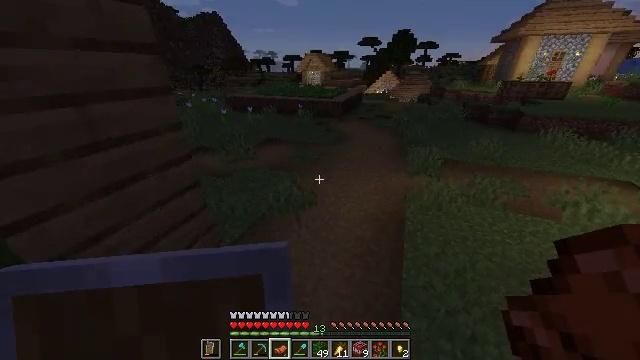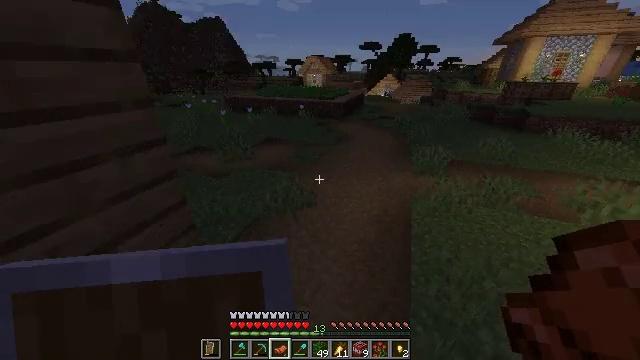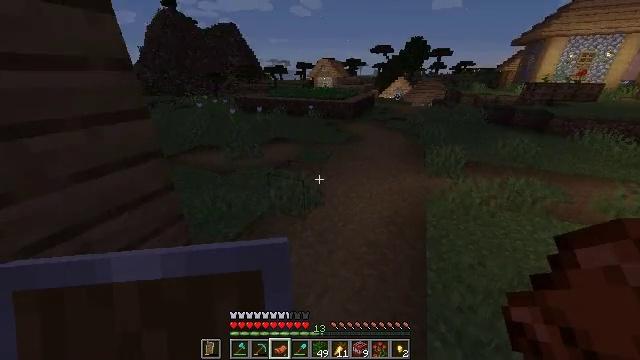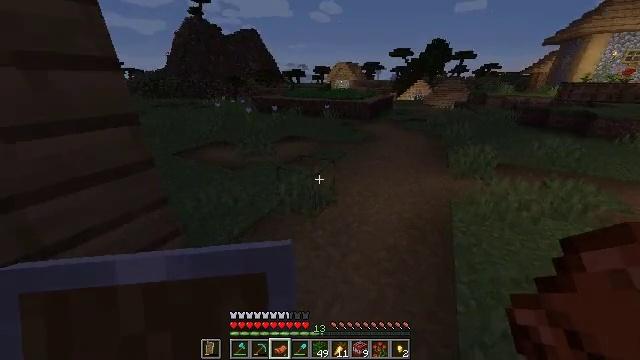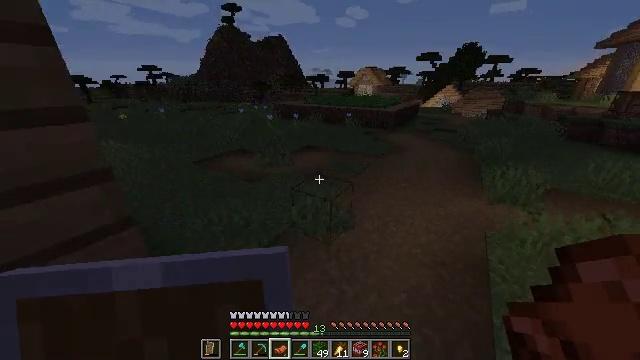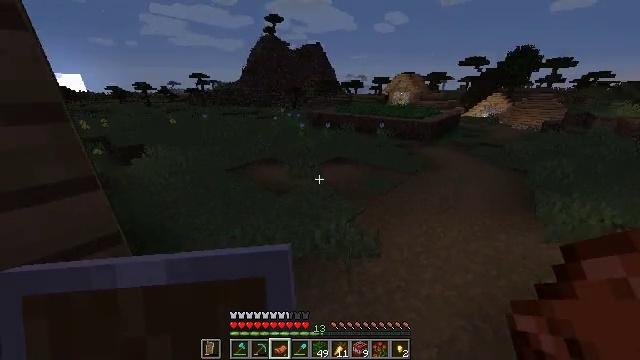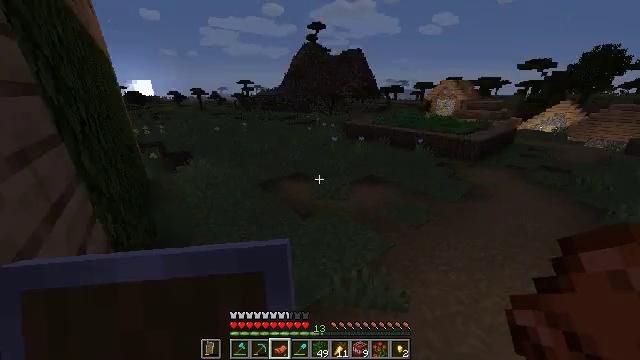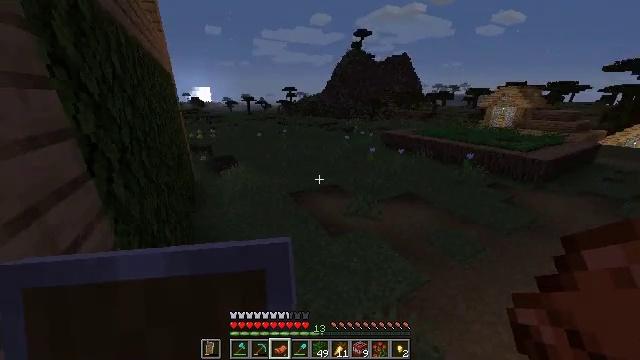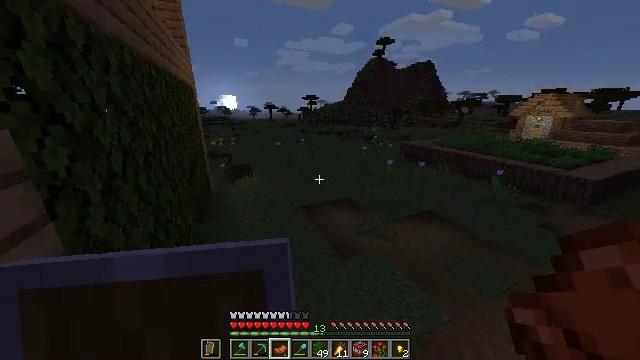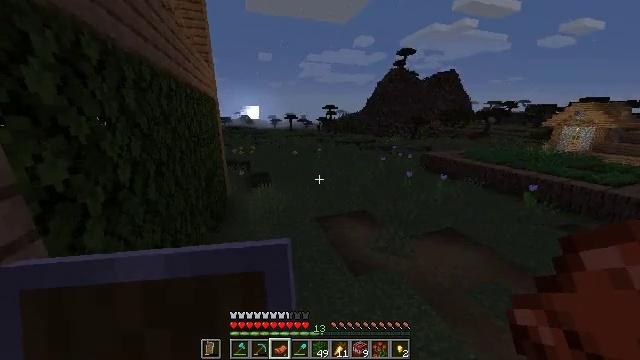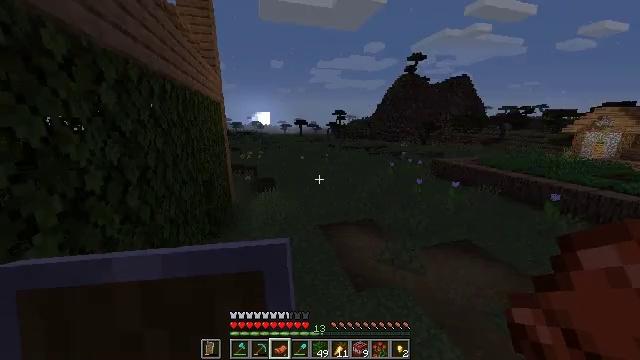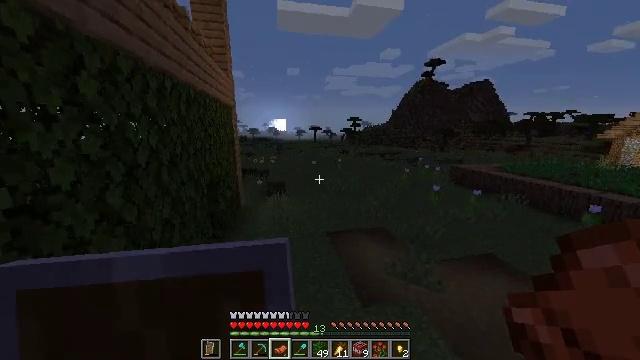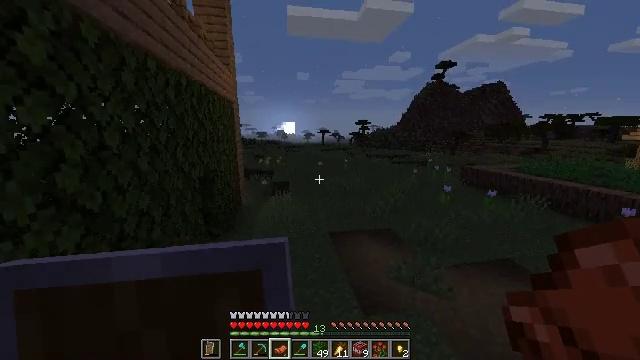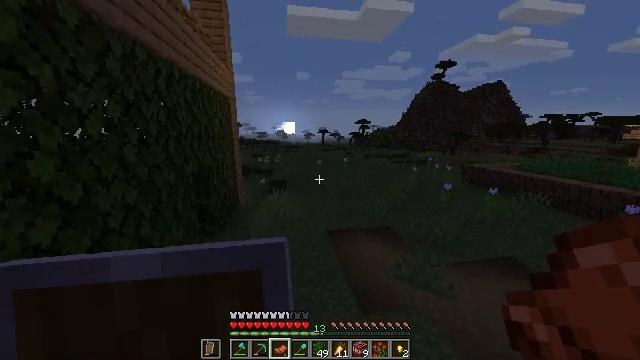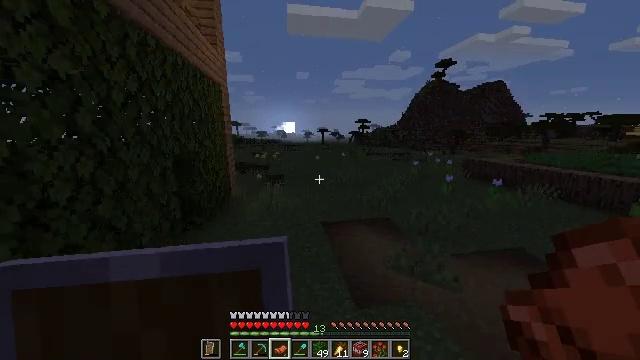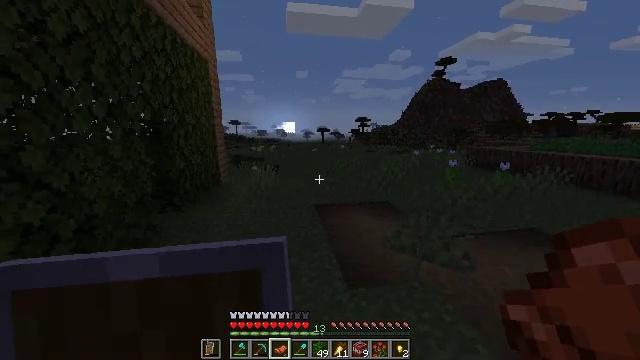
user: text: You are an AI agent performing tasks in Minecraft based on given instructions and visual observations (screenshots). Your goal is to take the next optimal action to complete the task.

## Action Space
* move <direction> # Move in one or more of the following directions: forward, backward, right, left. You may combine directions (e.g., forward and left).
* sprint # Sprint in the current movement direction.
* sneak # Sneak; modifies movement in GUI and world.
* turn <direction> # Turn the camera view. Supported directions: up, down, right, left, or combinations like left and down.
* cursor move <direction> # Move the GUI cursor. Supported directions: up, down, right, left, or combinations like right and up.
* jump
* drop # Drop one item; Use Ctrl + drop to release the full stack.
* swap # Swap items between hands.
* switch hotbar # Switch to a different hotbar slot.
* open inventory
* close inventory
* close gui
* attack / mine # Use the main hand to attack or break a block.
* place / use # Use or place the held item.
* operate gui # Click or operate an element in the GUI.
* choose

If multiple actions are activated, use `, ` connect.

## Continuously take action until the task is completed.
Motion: motion action
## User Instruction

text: Remove a rose bush from the inventory.
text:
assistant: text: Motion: move forward, sprint, jump
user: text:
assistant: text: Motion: move forward, sprint, turn left, jump
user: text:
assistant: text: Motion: move forward, sprint, turn left and up, jump
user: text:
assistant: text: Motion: move forward, sprint, turn left and up, jump
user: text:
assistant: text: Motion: move forward, sprint, turn left and up, jump
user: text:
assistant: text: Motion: move forward, sprint, turn left, jump
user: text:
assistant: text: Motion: move forward, sprint, turn left and up, jump
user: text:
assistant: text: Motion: move forward, sprint, turn left and up, jump
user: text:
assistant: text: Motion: move forward, sprint, turn left and up, jump
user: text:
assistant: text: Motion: move forward, sprint, turn left and up, jump
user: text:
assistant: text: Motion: move forward, sprint, turn left and up, jump
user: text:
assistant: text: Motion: move forward, sprint, turn left, jump
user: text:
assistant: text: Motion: move forward, sprint, jump
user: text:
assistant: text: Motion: move forward, sprint
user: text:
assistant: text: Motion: move forward, sprint
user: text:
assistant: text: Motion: move forward, sprint, jump
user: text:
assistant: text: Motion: move forward, sprint, jump
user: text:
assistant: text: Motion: move forward, sprint, jump
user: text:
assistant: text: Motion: move forward, sprint, jump
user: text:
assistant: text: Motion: move forward, sprint, jump
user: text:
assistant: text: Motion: move forward, sprint, jump
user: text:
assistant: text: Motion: move forward, sprint, jump
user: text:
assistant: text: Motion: move forward, sprint, jump
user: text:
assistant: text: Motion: move forward, sprint, jump
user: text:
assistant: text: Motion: move forward, sprint, jump
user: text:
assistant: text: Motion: move forward, sprint, jump
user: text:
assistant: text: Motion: move forward, sprint, jump
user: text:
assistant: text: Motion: move forward, sprint, jump
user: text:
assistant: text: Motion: move forward, sprint, jump
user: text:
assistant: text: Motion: move forward, sprint, jump